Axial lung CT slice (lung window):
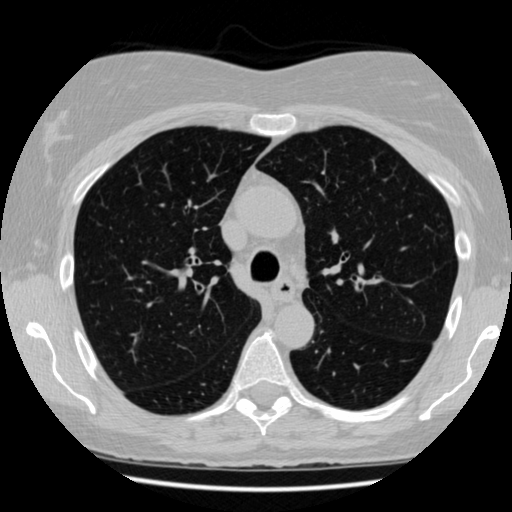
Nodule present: no